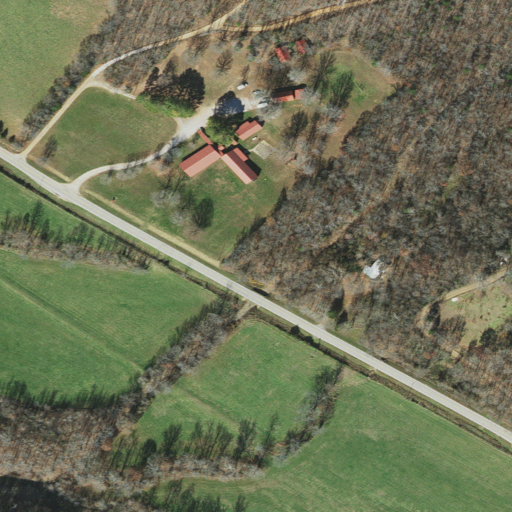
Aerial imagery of valley in Arkansas named Hooper Hollow containing pasture, deciduous forest, open development, and low intensity development